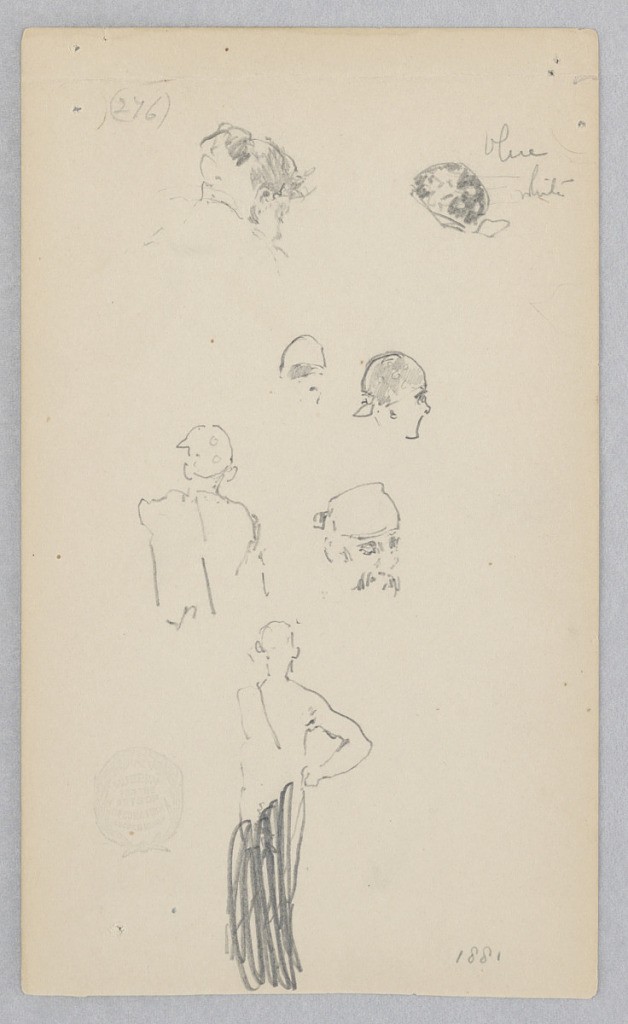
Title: Figures
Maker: Robert Frederick Blum, American, 1857–1903
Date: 1881
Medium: Graphite on wove paper
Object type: Drawing
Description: Seven sketches of male and female figures.